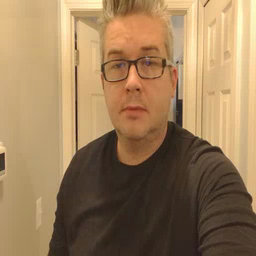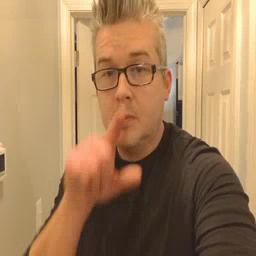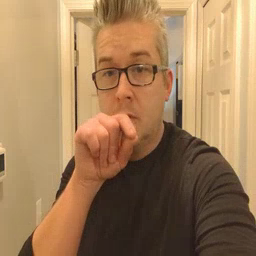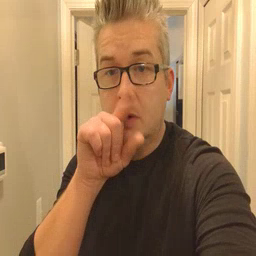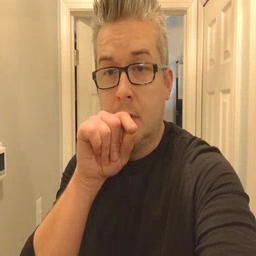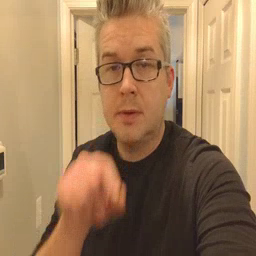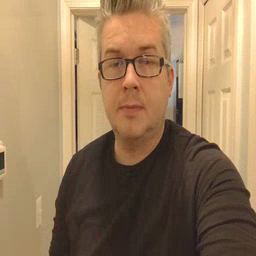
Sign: bird